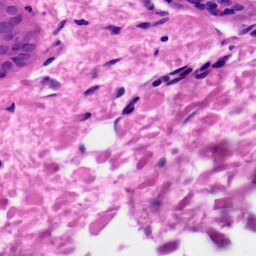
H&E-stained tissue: Skin